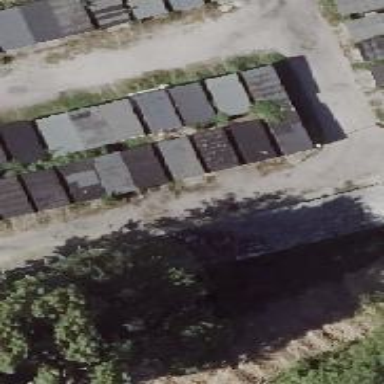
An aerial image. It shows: Group of garages.